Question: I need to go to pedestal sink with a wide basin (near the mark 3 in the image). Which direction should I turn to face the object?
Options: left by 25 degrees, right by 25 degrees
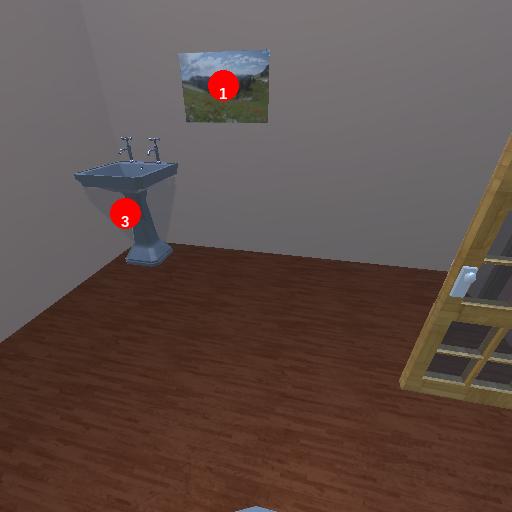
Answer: left by 25 degrees